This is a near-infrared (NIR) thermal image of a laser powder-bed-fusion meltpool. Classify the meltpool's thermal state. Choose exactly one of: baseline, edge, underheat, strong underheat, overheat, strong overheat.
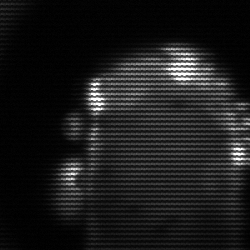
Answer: baseline